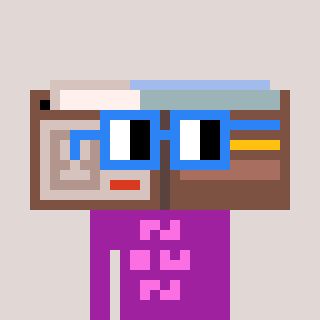
a pixel art character with square blue glasses, a wallet-shaped head and a magenta-colored body on a warm background